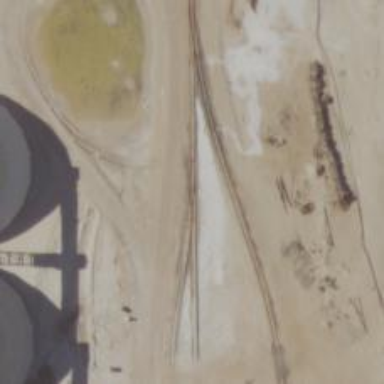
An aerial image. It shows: Rail spur service.